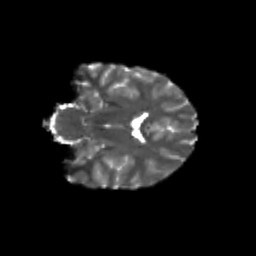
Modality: T2w
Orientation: coronal
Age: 13
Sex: female
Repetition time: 9.5 s
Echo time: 0.089 s